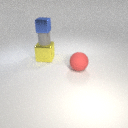
small blue metal cube above small gray rubber cylinder